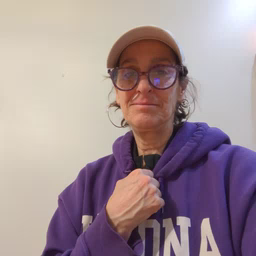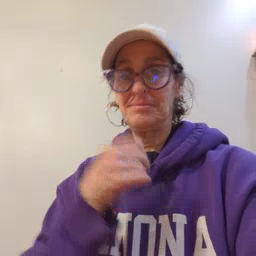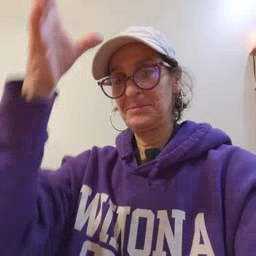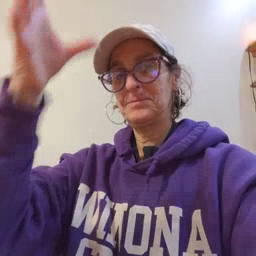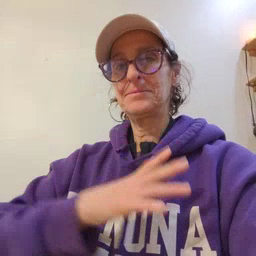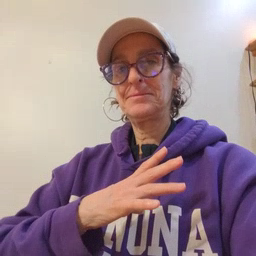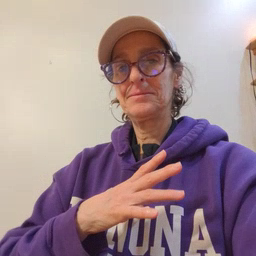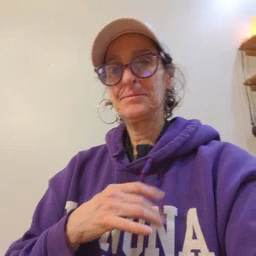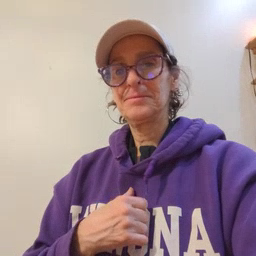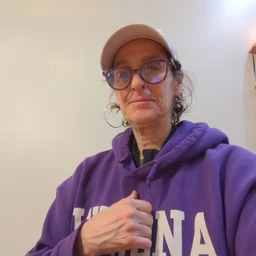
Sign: man